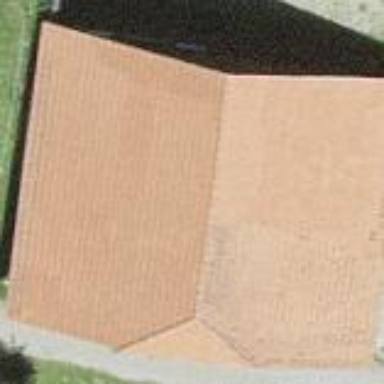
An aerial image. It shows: Barn.